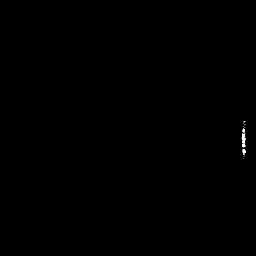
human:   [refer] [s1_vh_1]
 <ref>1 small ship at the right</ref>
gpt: <box>[[92, 47, 97, 61, 0]]</box>